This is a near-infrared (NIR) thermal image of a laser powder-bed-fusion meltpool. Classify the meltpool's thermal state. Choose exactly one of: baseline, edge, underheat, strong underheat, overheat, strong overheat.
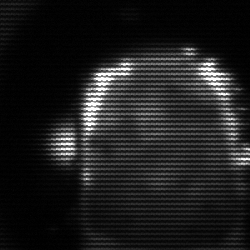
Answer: baseline